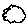
Label: cloud